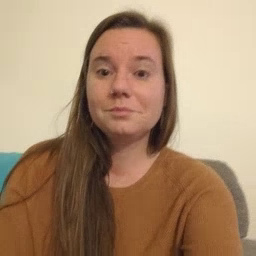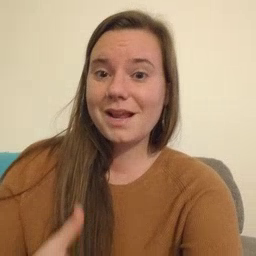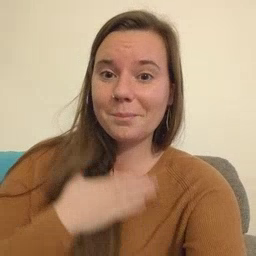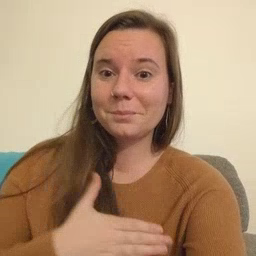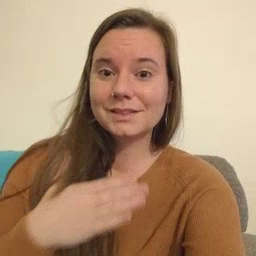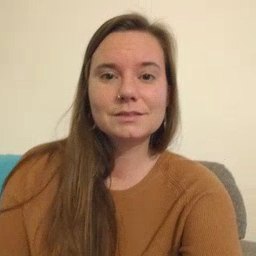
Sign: happy